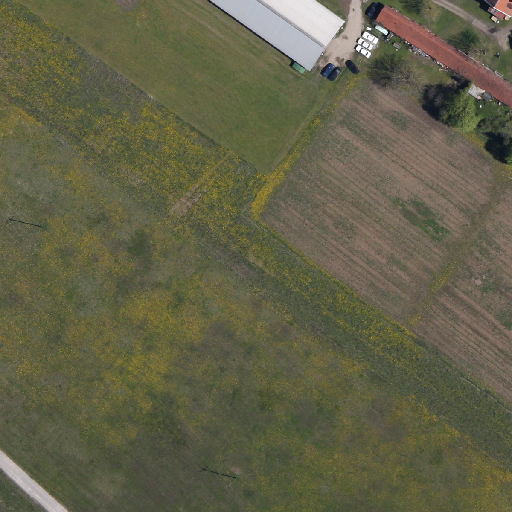
Referring expression: car in the parking area